Question: I want to create a complex form with Backbone.Marionette. I think the form should be like this:

Any change on products or payments should affect "sale" model. The model structure is:
'''
sale : {
date : '10/01/2010',
customer : 'Jaime Rivera'
products : [{product_name:'ZZZZZZ', price: 100, quantity: 2},
{product_name:'yyyyyy', price: 33, quantity: 1}],
payments : [{type:'check', other_data: '', amount: 160},
{type:'credit-card', other_data: '', amount: 73}]
}
'''
I would like to know the best way to structure the views to create the form. I'm not sure if i should use layout, compositeview or collectionview.
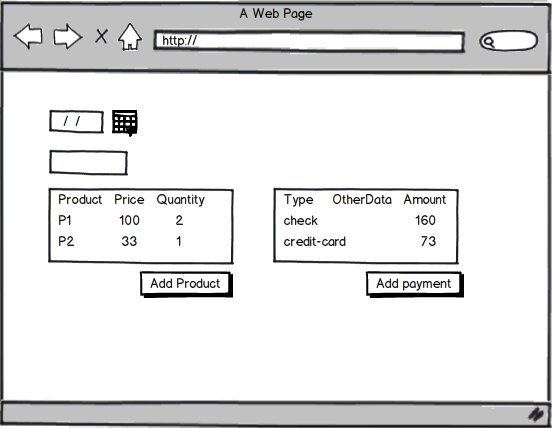
Answer: There are multiple ways to make this work with Marionette's views, and none of them are right or wrong necessarily. Some will work better for your other constraints, like what data needs to be used to render this, what events need to be handled, etc.
Given the data that you've shown, though, this looks like a Layout with two CompositeViews.
The Layout would render the the date picker, input box and two empty divs for products and payments. Each of these empty divs would have a region definition associated in the Layout, so you can show the products and payments.
You could then have a CompositeView for products - a template that renders the list of products and the Add Product button. The CompositeView itself would handle the Add Product button click. An ItemView would be specified to render each Product in the list.
Payments would be done the same way as Products.
... again, this is only one option for making it work. You could do the entire thing with one Layout and 2 Collection views, or the entire thing as a single ItemView (which would be difficult to maintain, but still possible).
Hope that helps.